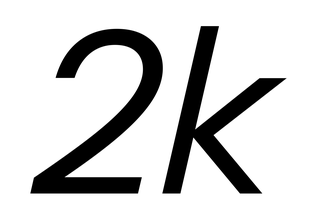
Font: InstrumentSans-Italic_Italic